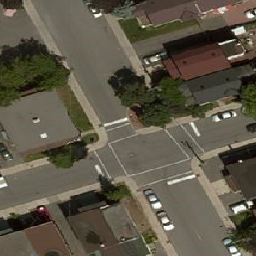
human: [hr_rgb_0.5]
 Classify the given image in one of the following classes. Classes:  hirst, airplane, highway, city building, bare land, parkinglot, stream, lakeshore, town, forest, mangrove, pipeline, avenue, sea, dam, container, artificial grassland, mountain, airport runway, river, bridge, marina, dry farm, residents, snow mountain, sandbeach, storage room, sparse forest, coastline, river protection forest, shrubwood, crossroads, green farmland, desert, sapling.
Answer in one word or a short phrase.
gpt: crossroads